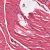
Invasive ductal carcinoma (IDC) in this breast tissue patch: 0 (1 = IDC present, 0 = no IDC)